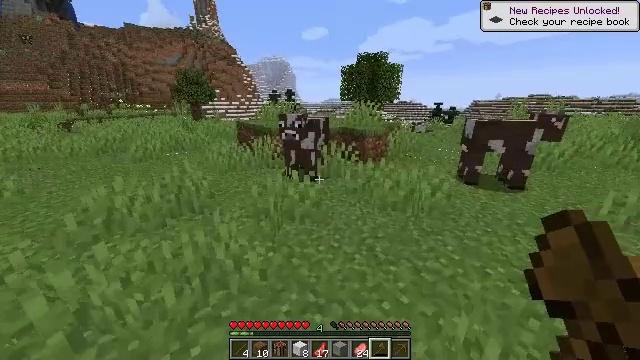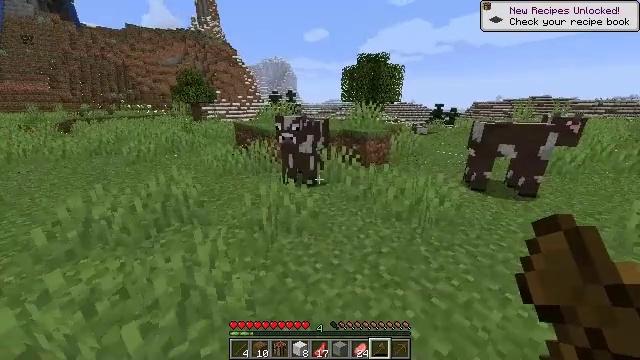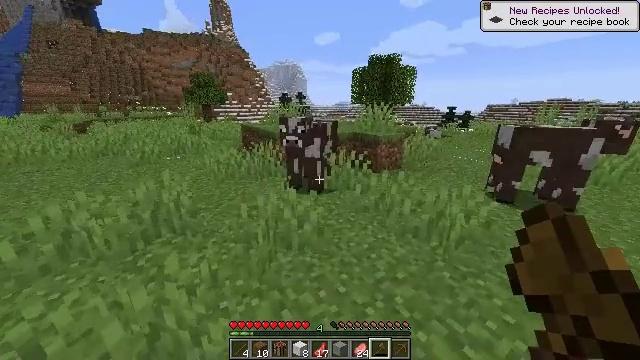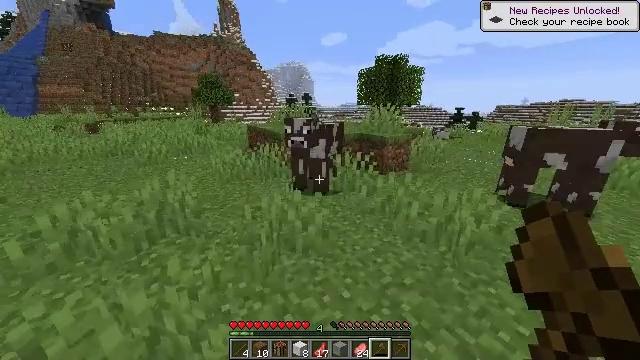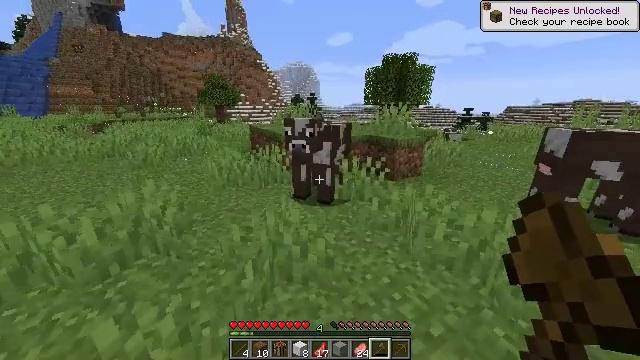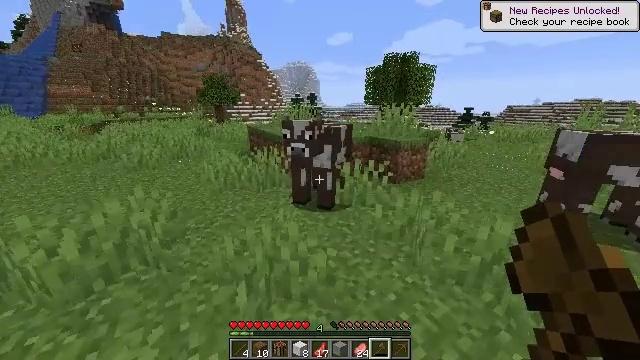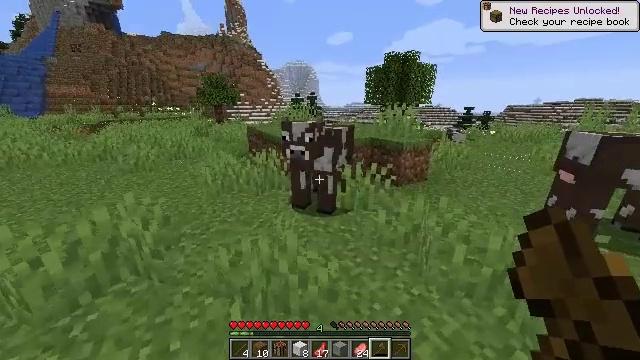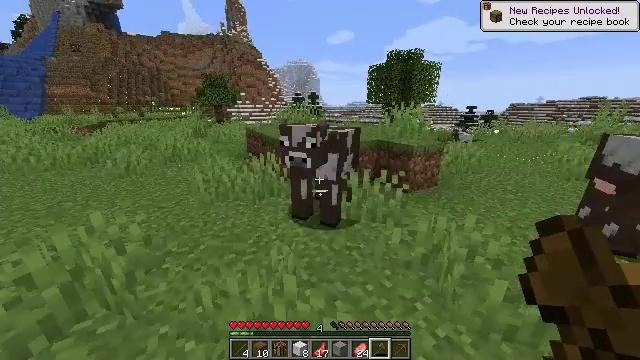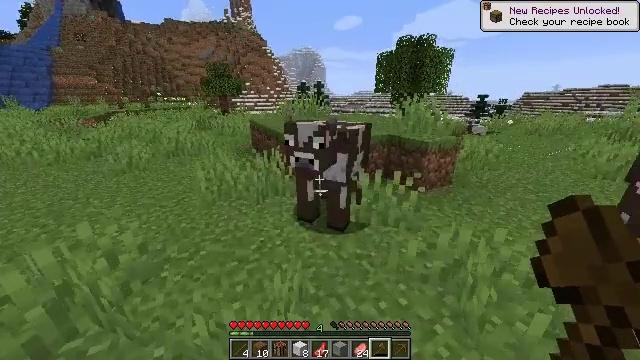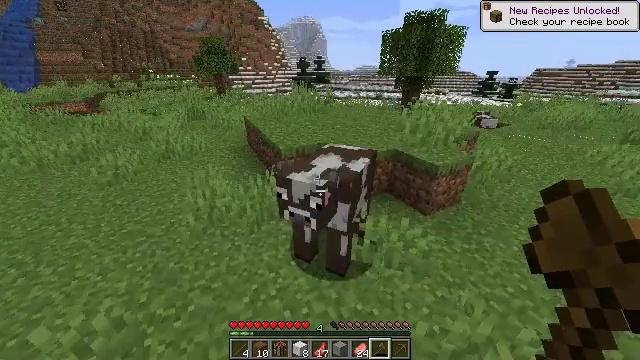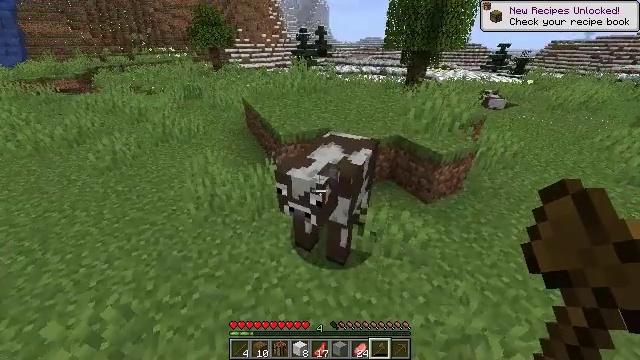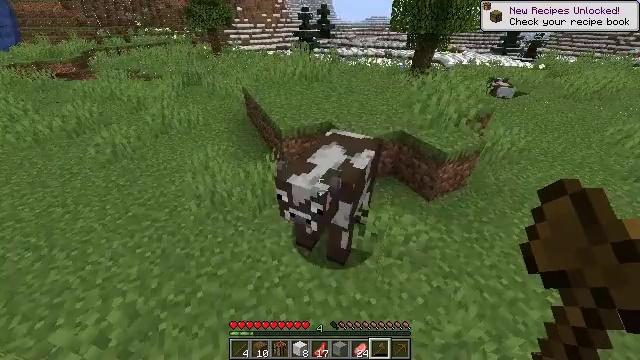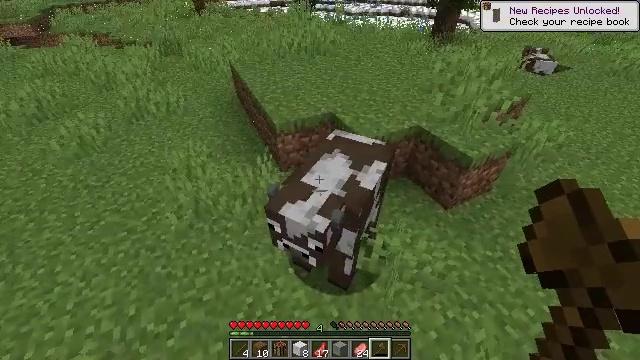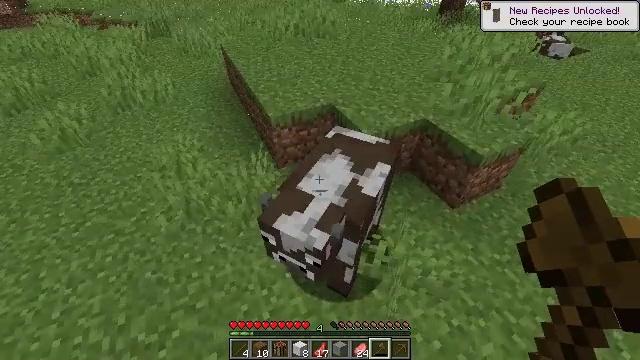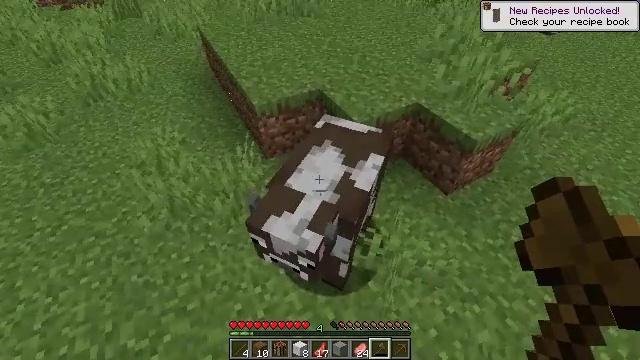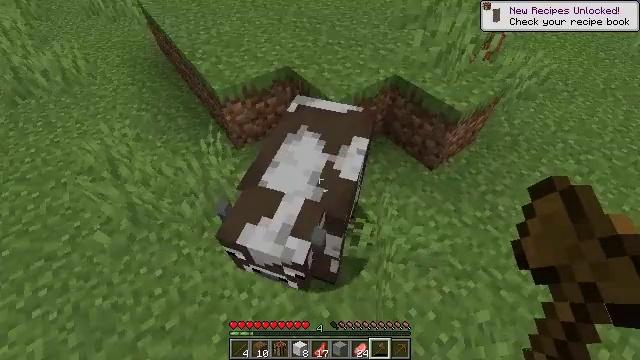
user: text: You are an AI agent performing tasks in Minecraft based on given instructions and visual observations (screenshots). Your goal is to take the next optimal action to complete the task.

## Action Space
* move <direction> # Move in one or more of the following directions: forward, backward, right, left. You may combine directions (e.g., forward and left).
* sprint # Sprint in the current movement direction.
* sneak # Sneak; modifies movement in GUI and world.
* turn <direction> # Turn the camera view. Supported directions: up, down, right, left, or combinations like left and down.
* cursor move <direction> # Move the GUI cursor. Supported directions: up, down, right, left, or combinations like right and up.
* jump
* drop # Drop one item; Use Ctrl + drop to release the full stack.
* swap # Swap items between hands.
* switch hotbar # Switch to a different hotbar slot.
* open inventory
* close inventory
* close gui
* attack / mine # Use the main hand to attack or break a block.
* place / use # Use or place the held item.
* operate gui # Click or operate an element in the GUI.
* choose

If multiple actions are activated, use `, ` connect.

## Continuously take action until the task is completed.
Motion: motion action
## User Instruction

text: Combat the cow.
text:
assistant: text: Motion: move forward, sprint
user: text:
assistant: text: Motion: move forward, sprint, turn left
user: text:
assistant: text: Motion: move forward, sprint, turn left
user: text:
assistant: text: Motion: move forward, sprint, turn left
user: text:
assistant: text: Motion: move forward
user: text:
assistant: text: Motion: move forward
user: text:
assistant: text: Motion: move forward
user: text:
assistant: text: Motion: move forward, turn left and down, jump
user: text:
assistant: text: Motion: move forward, turn down, jump
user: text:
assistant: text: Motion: turn down, jump
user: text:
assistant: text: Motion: turn down, jump
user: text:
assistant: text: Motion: turn down, jump
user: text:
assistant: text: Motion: turn down, jump
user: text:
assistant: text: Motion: turn right and down
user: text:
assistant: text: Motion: turn right and down
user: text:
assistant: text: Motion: turn right and down, attack / mine
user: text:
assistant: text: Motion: attack / mine
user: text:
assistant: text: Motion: attack / mine
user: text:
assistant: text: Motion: turn down, attack / mine
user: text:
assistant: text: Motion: attack / mine
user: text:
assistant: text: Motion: attack / mine
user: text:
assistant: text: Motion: no_op
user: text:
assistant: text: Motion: no_op
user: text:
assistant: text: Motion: no_op
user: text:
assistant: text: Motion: no_op
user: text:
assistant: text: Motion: no_op
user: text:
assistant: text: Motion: no_op
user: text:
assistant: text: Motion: no_op
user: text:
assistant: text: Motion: no_op
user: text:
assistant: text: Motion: turn right and up